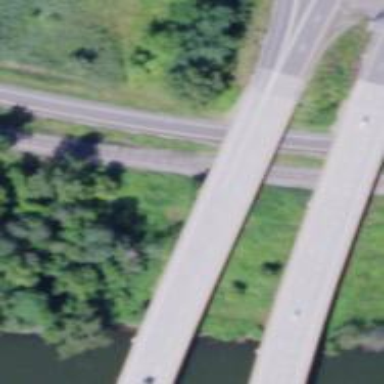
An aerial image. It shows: Bridge crossing over expressway trunk road.